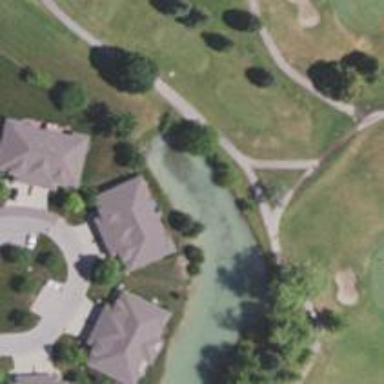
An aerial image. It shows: Service road designated as golf cart path.